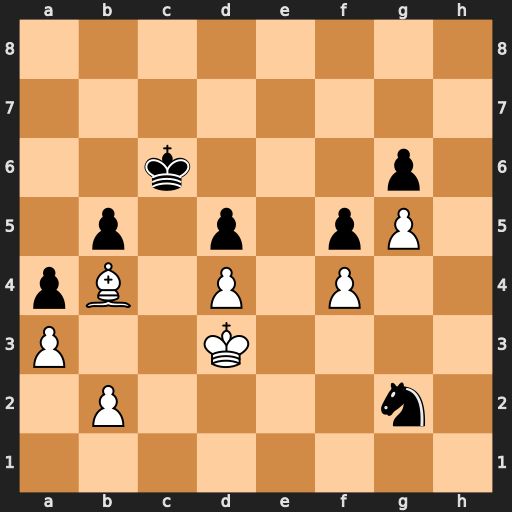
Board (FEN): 8/8/2k3p1/1p1p1pP1/pB1P1P2/P2K4/1P4n1/8
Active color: w
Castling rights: -
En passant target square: -
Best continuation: Bd2 b4 axb4 Kb5 Ke2 Nxf4+ Bxf4